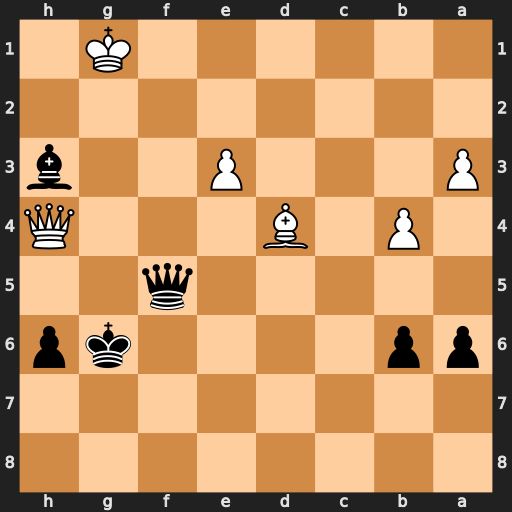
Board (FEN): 8/8/pp4kp/5q2/1P1B3Q/P3P2b/8/6K1
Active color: b
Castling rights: -
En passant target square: -
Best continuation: Qf1+ Kh2 Qg2#